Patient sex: M
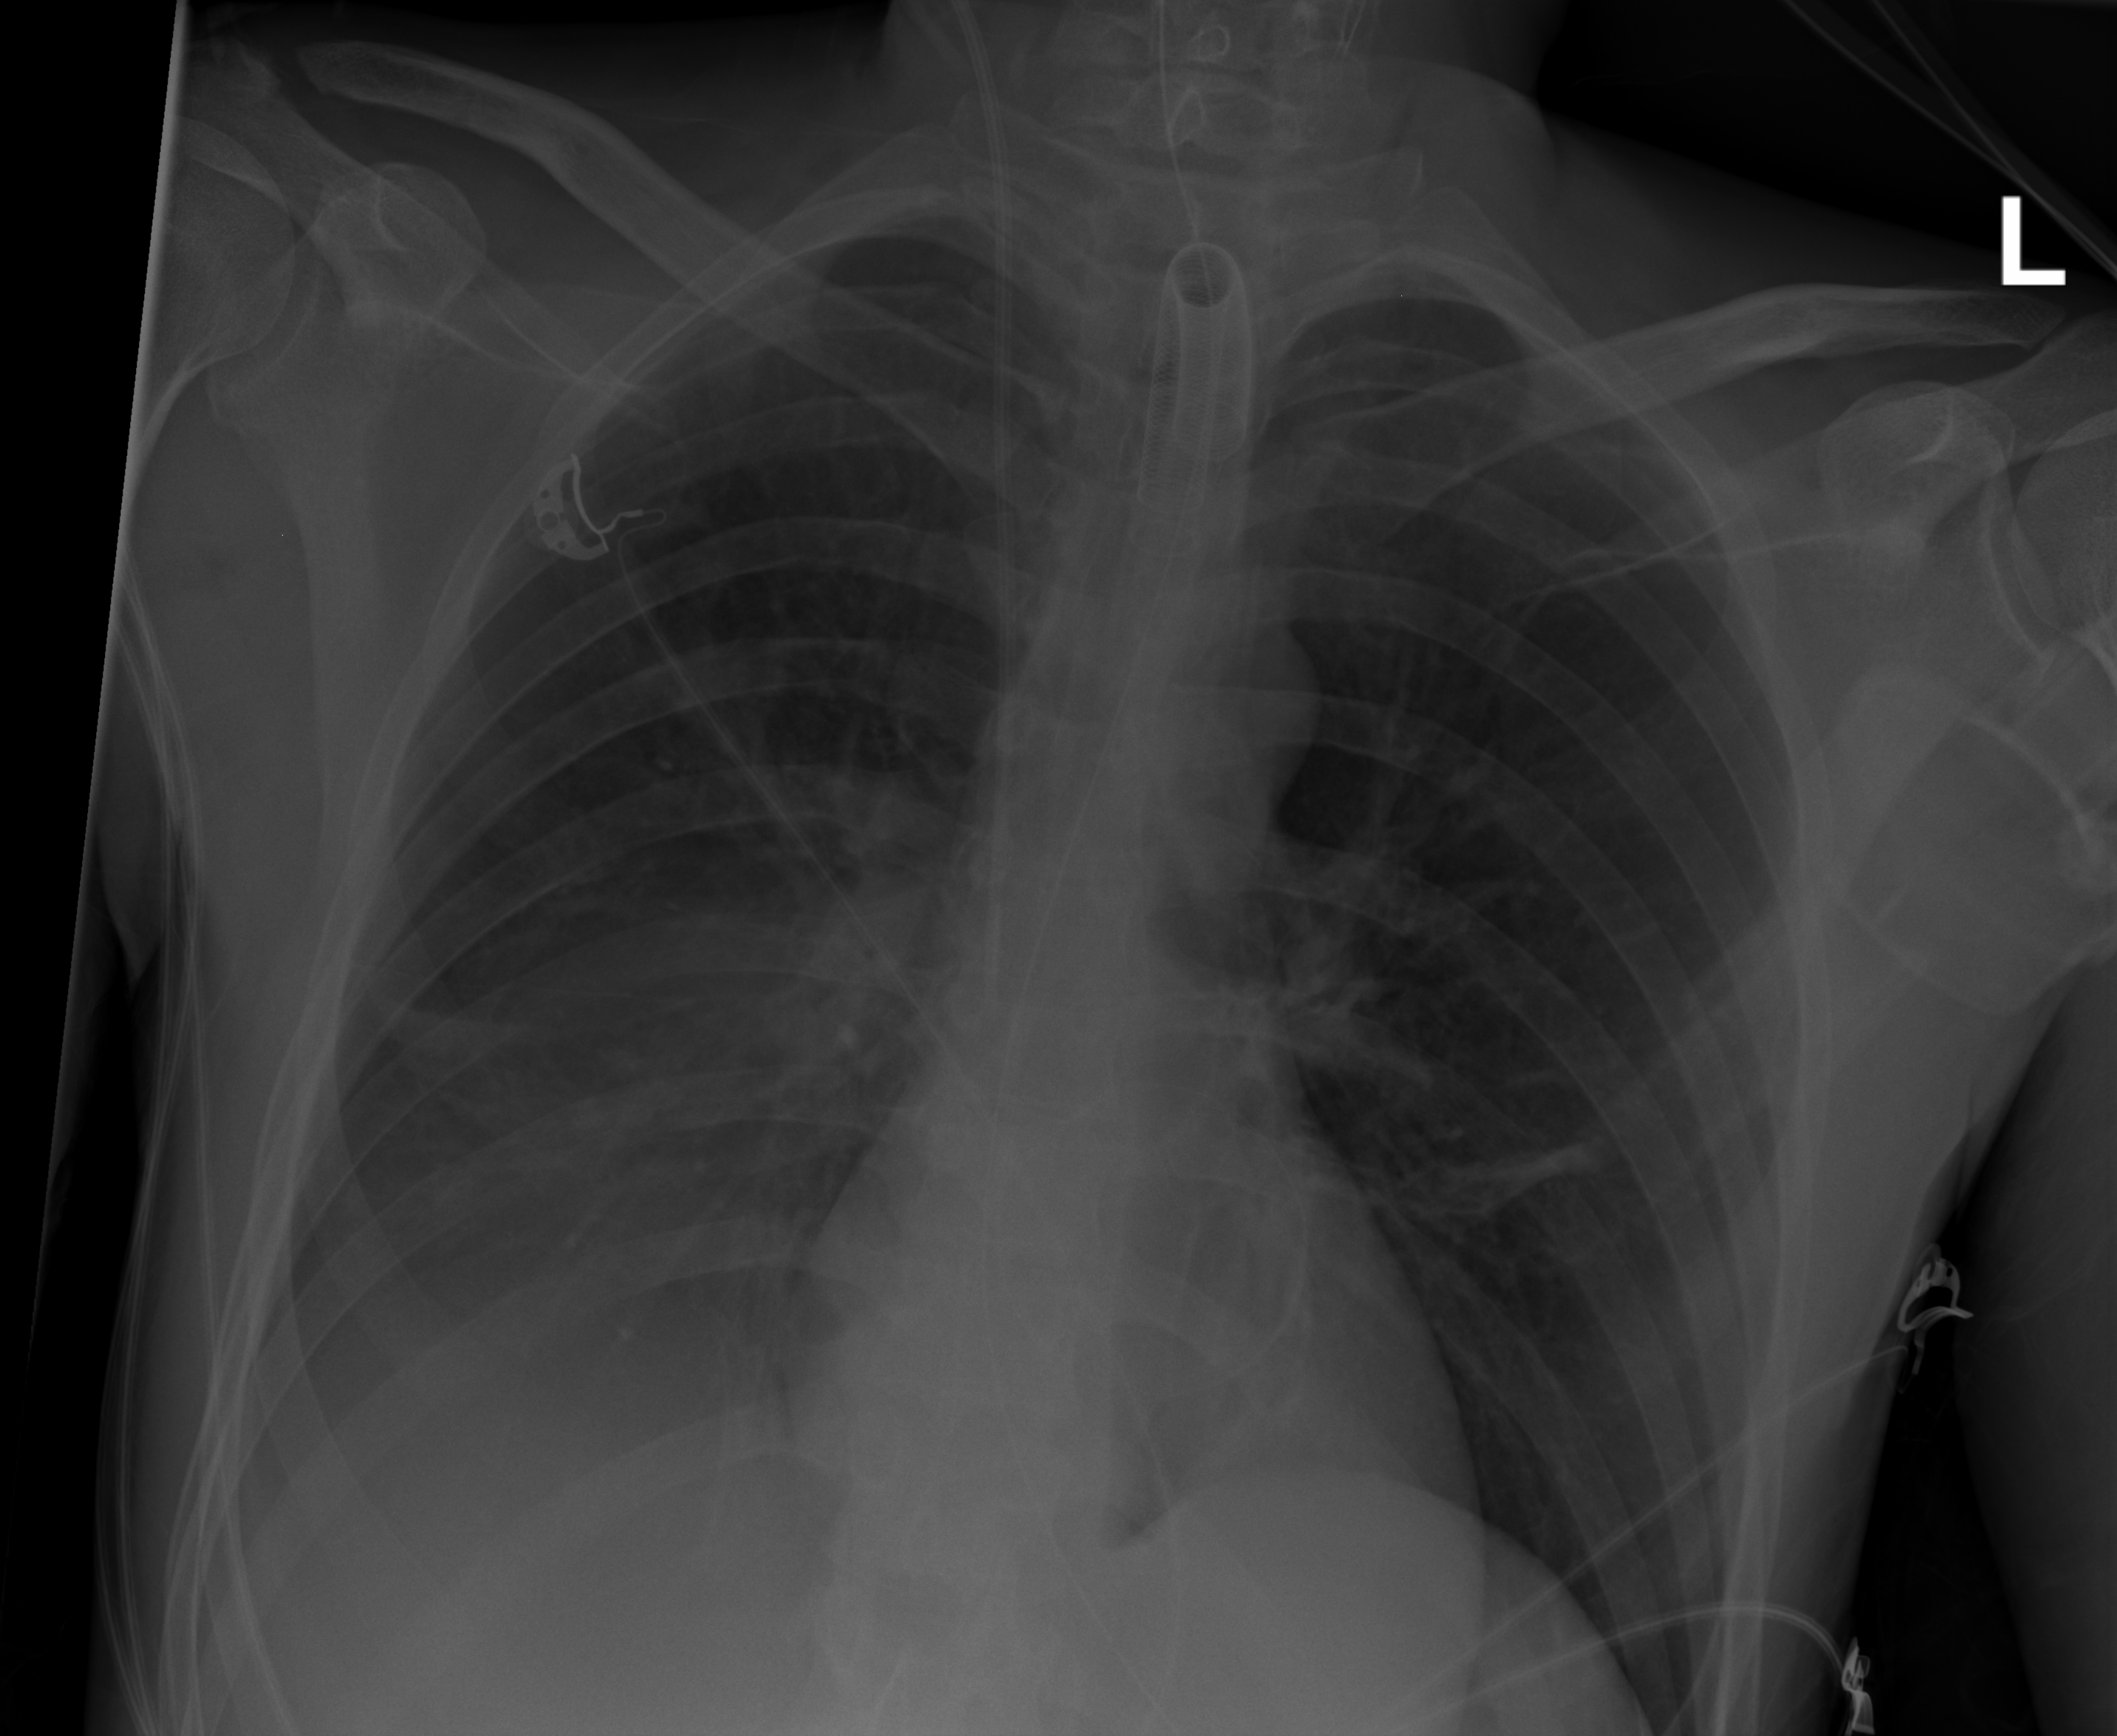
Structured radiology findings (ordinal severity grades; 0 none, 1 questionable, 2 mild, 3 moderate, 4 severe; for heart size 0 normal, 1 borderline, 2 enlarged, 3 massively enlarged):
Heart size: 0
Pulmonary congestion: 0
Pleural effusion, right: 2
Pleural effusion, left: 0
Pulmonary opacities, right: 0
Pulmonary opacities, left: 0
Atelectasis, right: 2
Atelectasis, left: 0